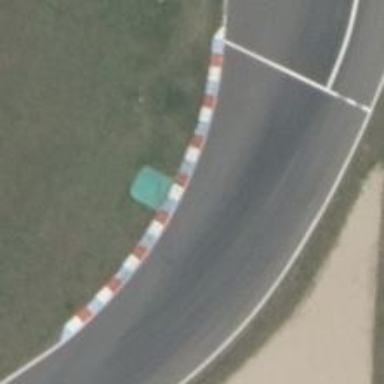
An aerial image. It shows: Raceway with kerb.